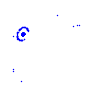
Particle: kaon